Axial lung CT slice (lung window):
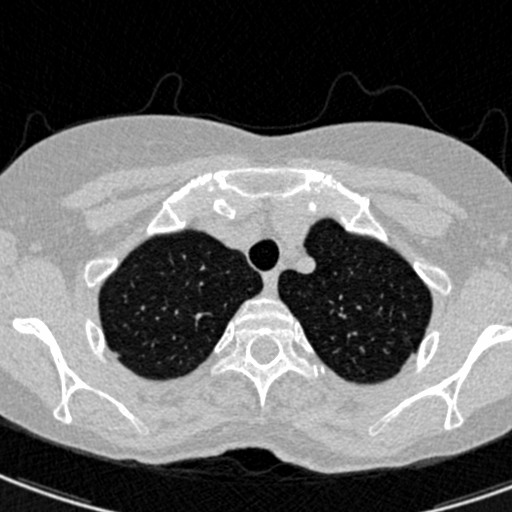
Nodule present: no